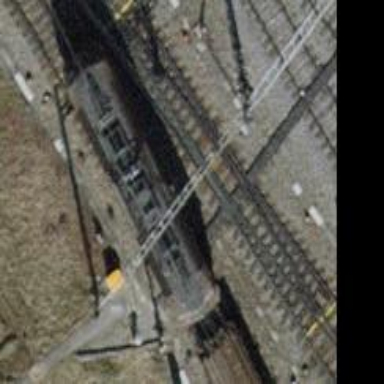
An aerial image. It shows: Railway switch.